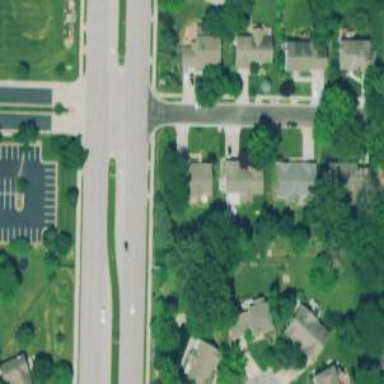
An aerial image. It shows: Road with dash markings.